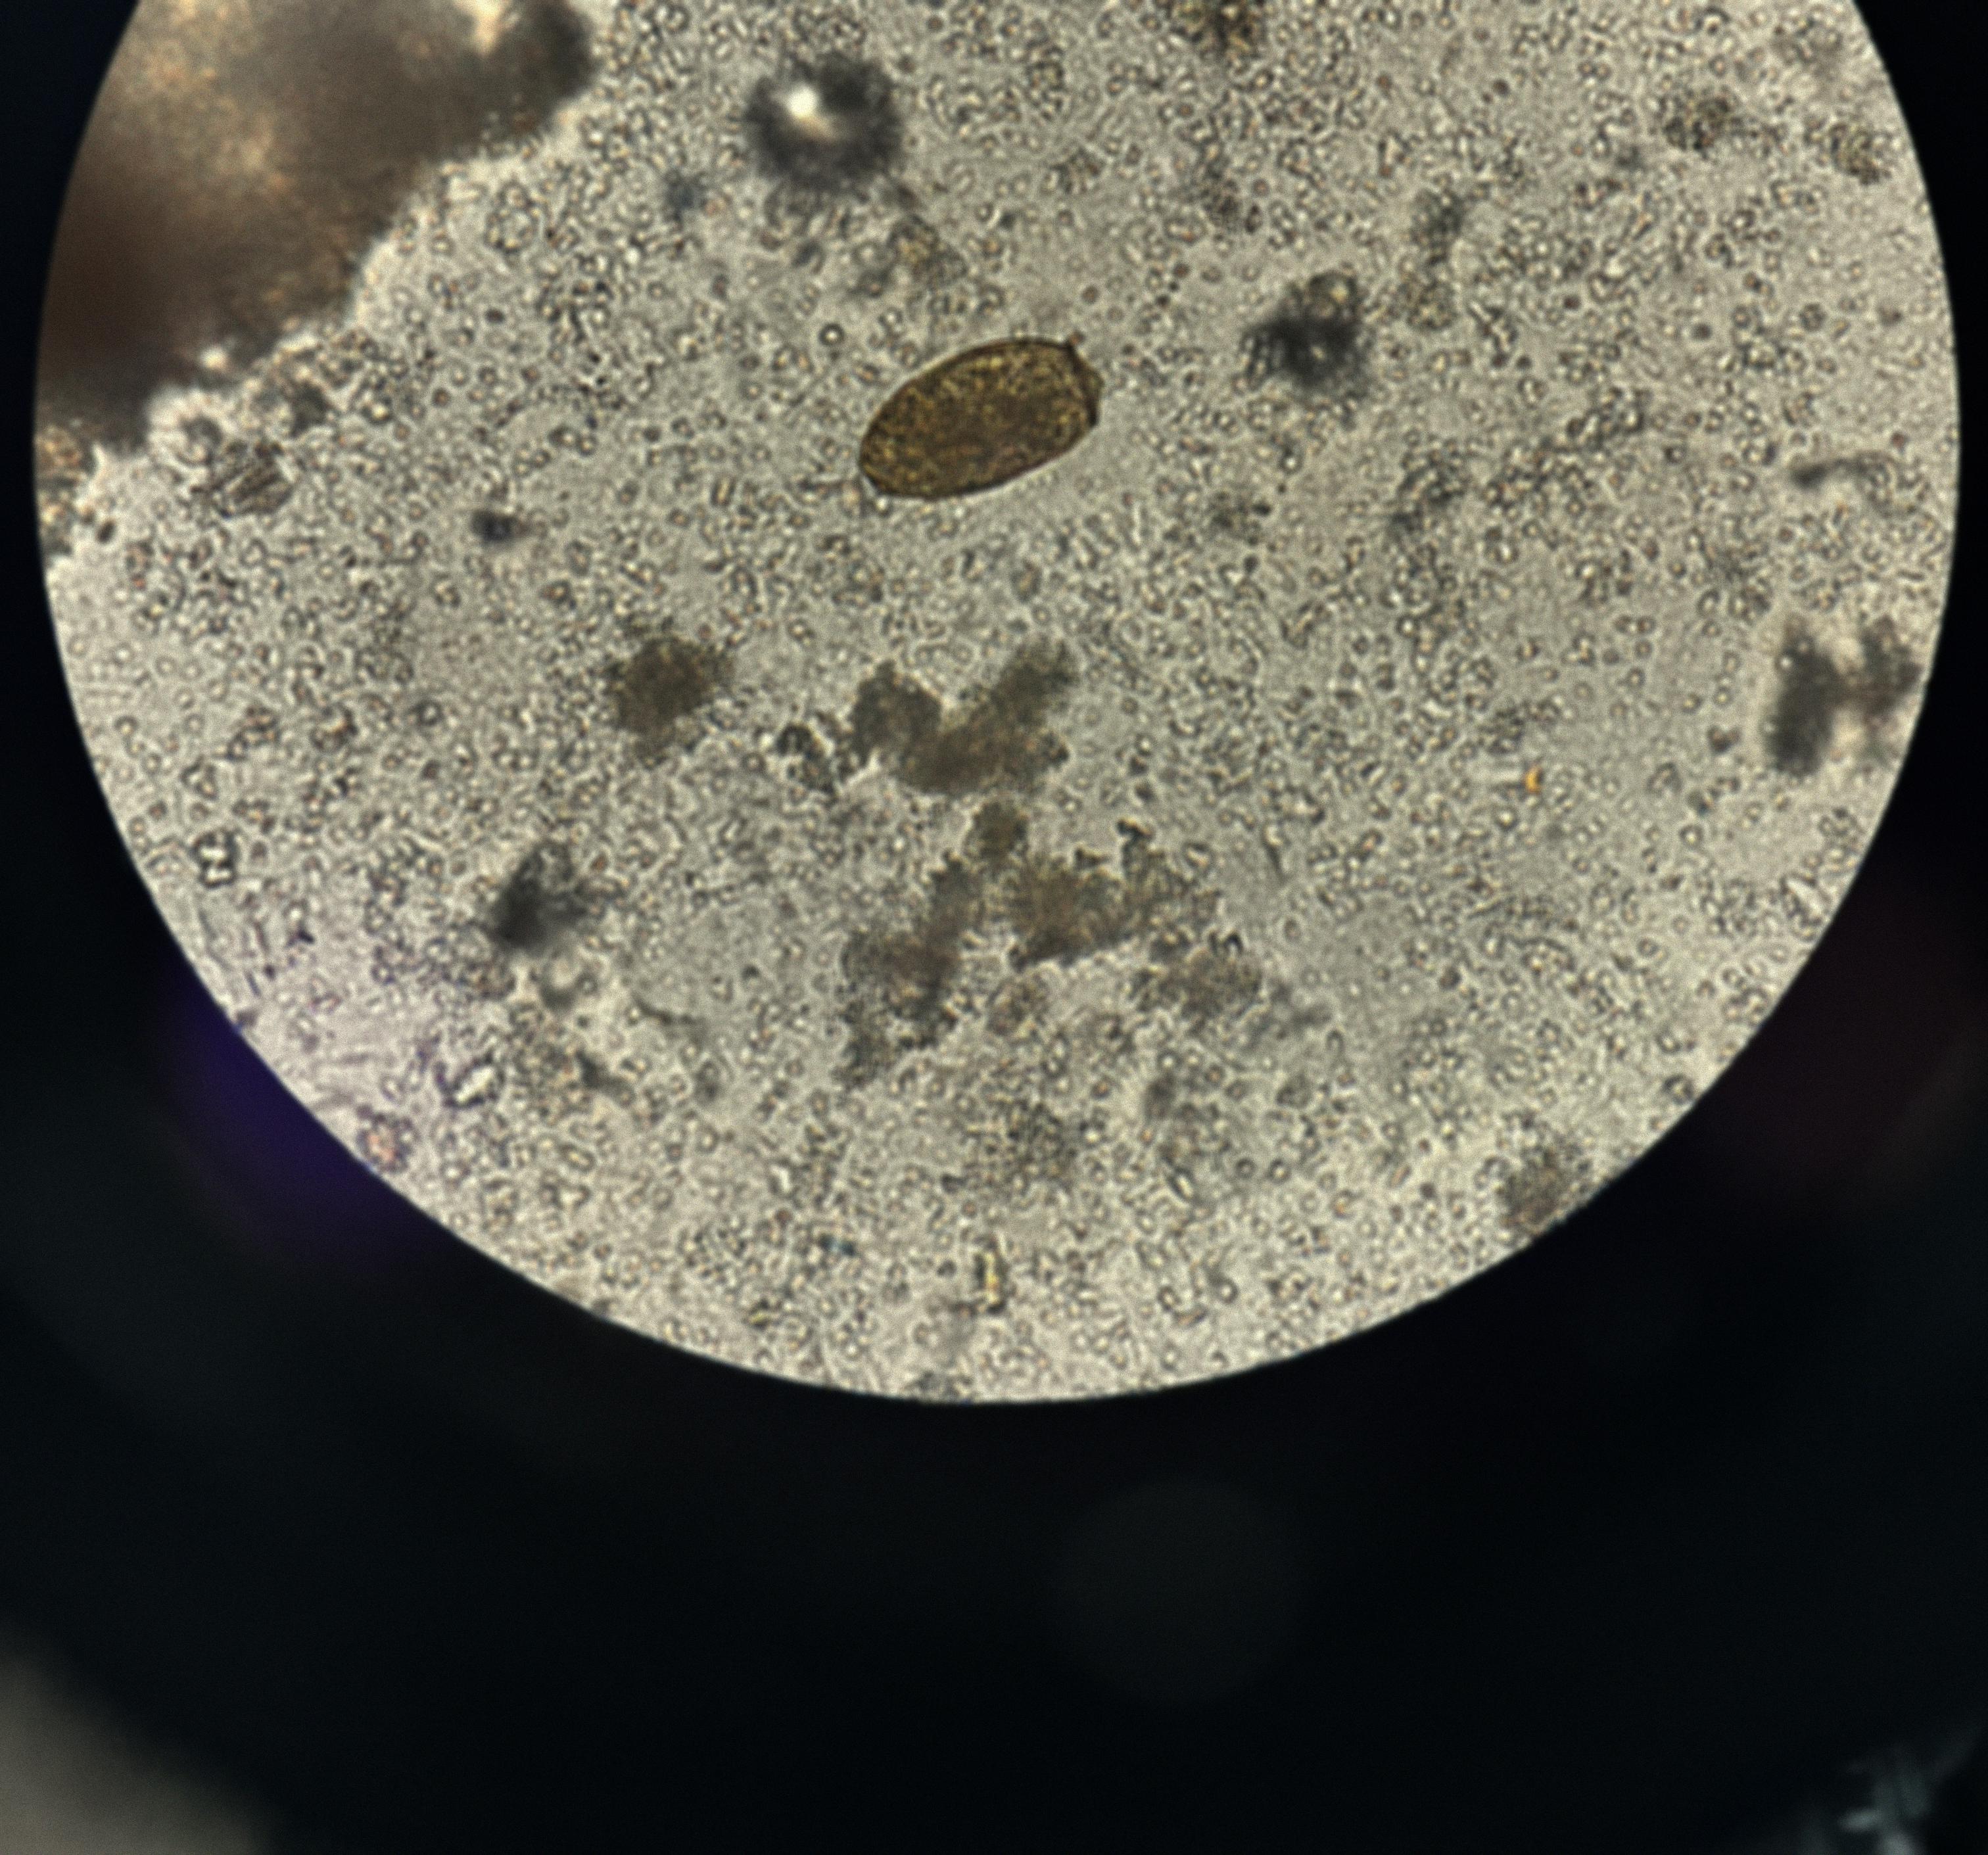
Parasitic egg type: Paragonimus spp